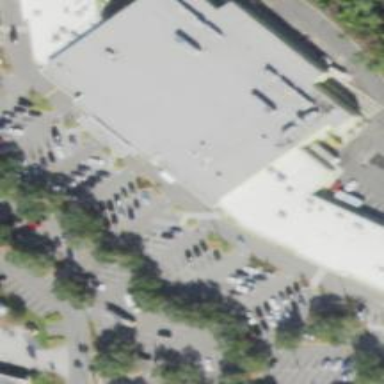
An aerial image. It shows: Parking space is available.